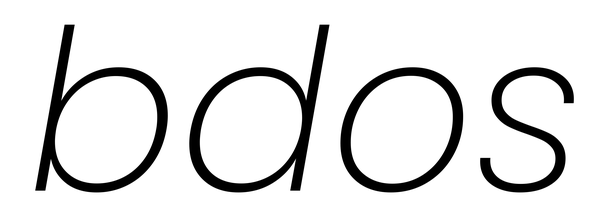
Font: Poppins-ExtraLightItalic